Aerial crown-view tile of a tropical tree (Barro Colorado Island, Panama), acquired 20241112:
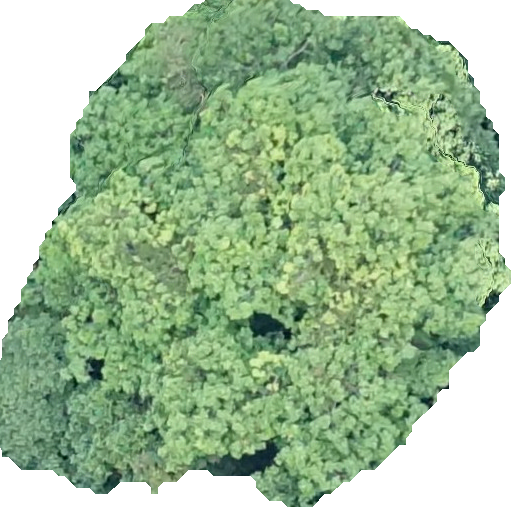
Species: Andira inermis
GBIF accepted scientific name: Andira inermis
Crown area: 303.71 m²